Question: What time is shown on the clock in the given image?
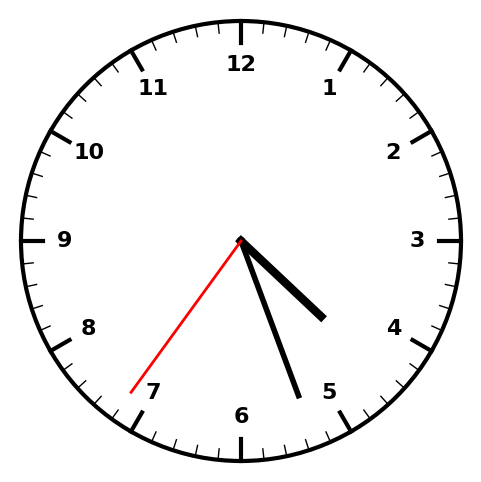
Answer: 04:26:36